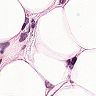
Metastatic tissue present: yes